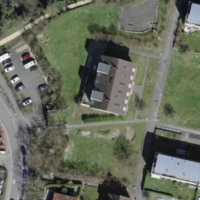
EUNIS habitat code: 54
Species observed at this site:
Lapsana communis
Corylus avellana
Lamium maculatum
Hedera helix